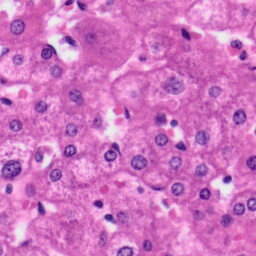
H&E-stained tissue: Liver